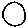
Label: moon